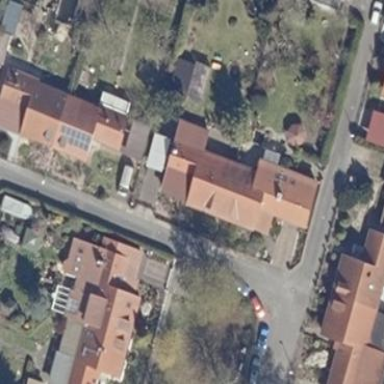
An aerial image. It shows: Semi-detached house with gabled roof.